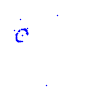
Particle: pion